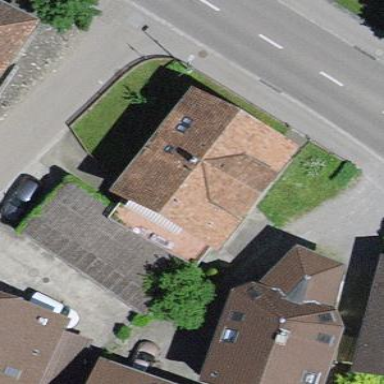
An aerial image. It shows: Garage.